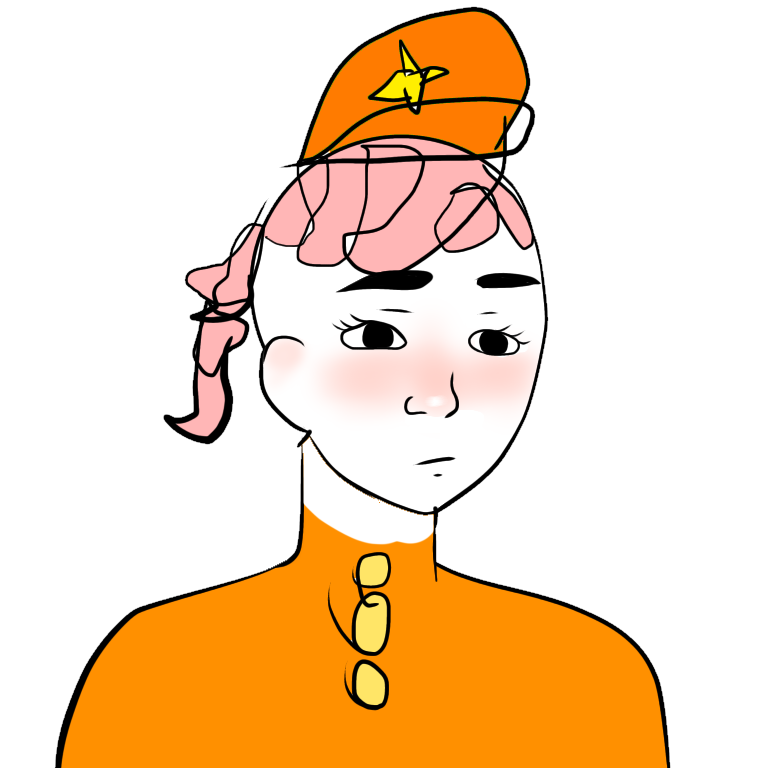
Label: 5_Doomer_Girl